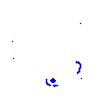
Particle: pion